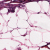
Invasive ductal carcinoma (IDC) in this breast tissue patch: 1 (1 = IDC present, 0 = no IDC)